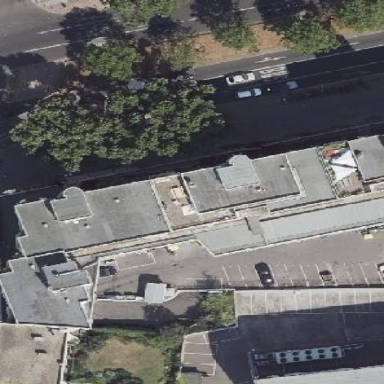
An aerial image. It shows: Flat-roofed residential building.